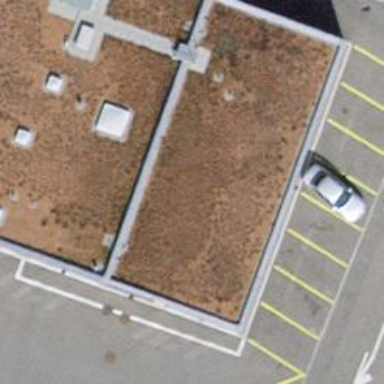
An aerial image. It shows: Vehicle inspection facility.